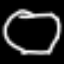
Label: octagon